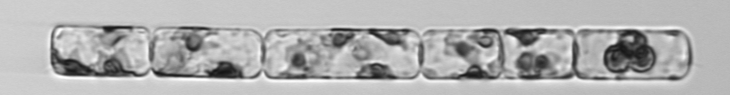
Label: Guinardia_delicatula_TAG_internal_parasite